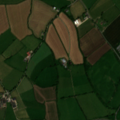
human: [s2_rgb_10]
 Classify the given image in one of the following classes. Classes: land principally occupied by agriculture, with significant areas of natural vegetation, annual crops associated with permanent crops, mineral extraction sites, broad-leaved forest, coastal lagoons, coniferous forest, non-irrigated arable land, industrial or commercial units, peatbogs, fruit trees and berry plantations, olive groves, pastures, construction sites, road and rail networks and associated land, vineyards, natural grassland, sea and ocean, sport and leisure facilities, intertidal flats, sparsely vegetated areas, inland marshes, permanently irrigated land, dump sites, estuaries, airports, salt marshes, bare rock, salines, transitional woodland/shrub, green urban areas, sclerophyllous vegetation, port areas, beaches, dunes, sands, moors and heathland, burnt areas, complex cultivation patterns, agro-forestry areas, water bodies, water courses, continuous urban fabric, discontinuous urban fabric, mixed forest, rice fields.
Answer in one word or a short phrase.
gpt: pastures